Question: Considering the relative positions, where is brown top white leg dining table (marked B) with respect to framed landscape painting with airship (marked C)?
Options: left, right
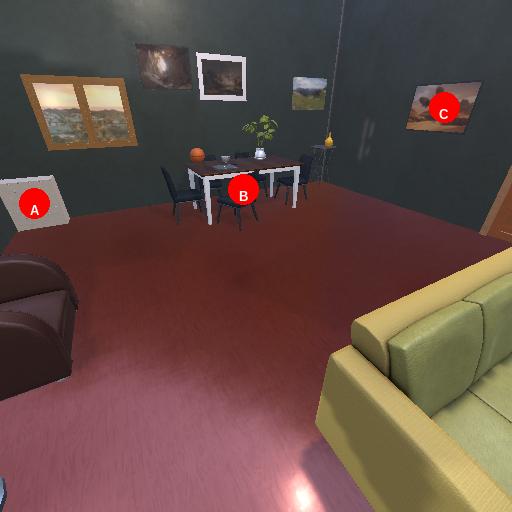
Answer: left